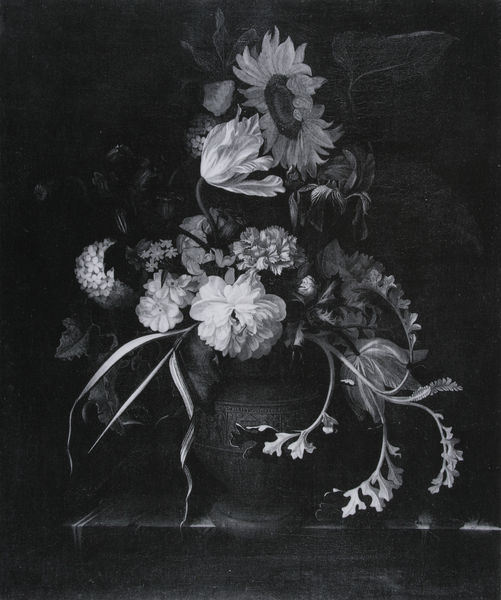
Titel: Blumen
Künstler: Gertrude Pietersz
Standort: Cambridge (England)
Institution: Fitzwilliam Museum
Schlagwörter: blätter, dunkel, fuß, gemälde, schatten, weiß, gelb, grün, blume, blumen, braun, bunt, grau, hell, hintergrund, holz, licht, schwarz, tisch, vordergrund, blüte, blüten, gras, rose, rosen, malerei, muster, regal, barock, stehen, stein, bild, holland, niederlande, öl, gräser, zweige, brüstung, realismus, blatt, pflanze, pflanzen, kontrast, keramik, krug, stilleben, stillleben, ton, vase, topf, sommer, blumenvase, trocknen, trocken, halm, grisaille, tulpen, glanz, floral, streifen, strauss, pfingstrose, frühling, grashalme, flieder, blumenstrauss, foto, fotografie, photographie, blühen, blütenblätter, kante, stiel, tischkante, tulpe, vanitas, nische, arrangement, belichtung, gefäß, vergänglichkeit, verbrannt, blumenstillleben, brett, stengel, schwarz-weiß, gebogen, niederländisch, entwurf, insekten, lilie, nelke, stängel, tischplatte, welk, original, photo, fries, kontraste, duft, verwelkt, knospe, iris, pfingstrosen, schwertlilie, verwelken, hochsommer, altmeisterlich, grashalm, insekt, blumenstilleben, dahlien, zeit, hortensie, lilien, vergissmeinnicht, kraut, schneeball, verschollen, phantasie, ablage, abbildung, bauchig, gefiedert, sonnenblume, akanthus, schwertlilien, lile, flandern, meneto mori, vertrocknet, jahreszeiten, sonneblume, munt, päonie, sonnenblumen, sommerblumen, tonvase, artischocke, gekringelt, momochrom, tops, altmeister, ehrenpreis, kantenbrechung, vase tisch, 1640, gekriengelt, ischkante